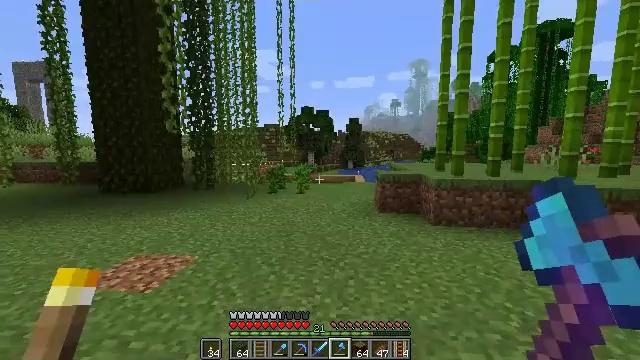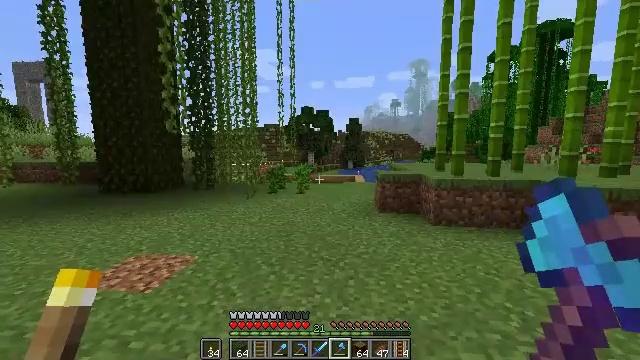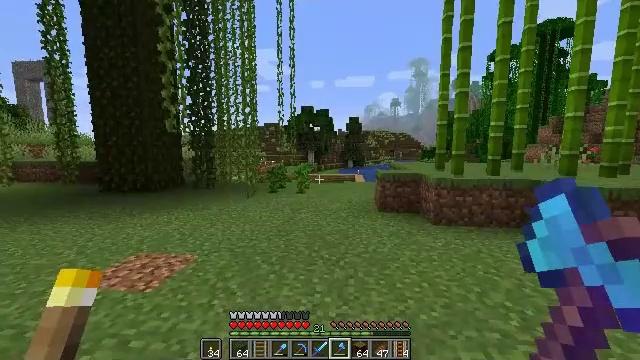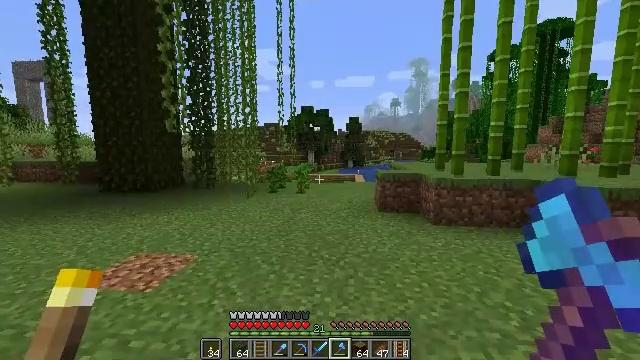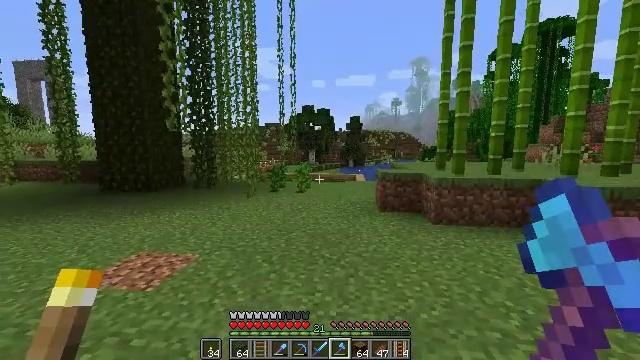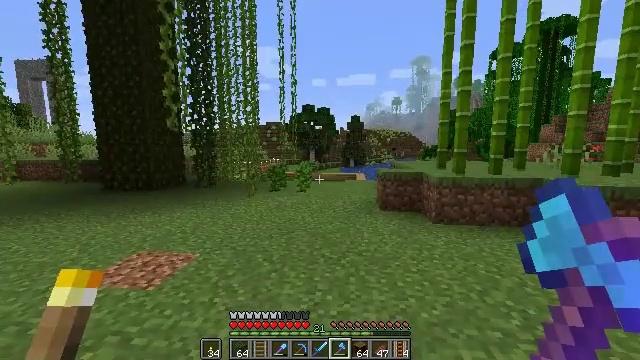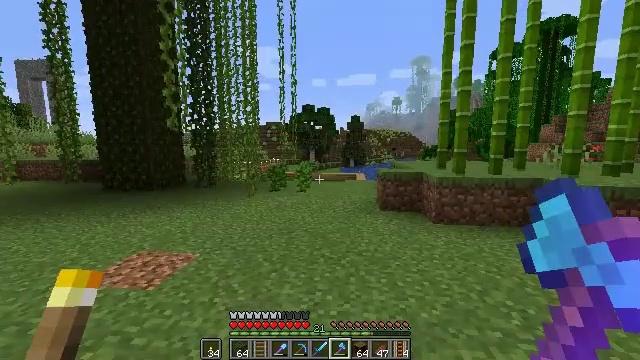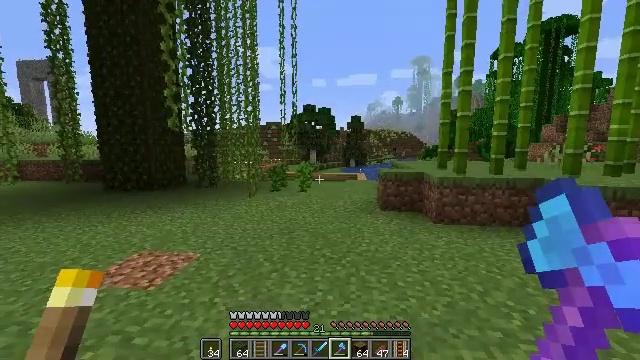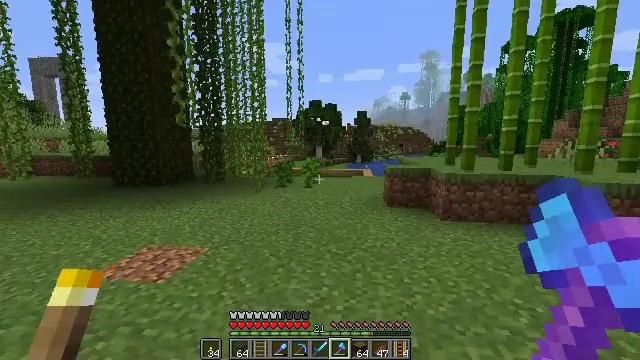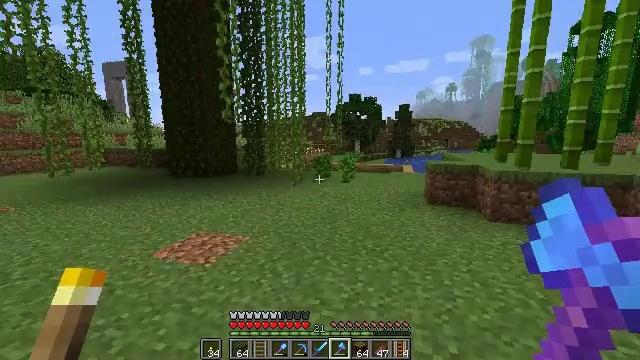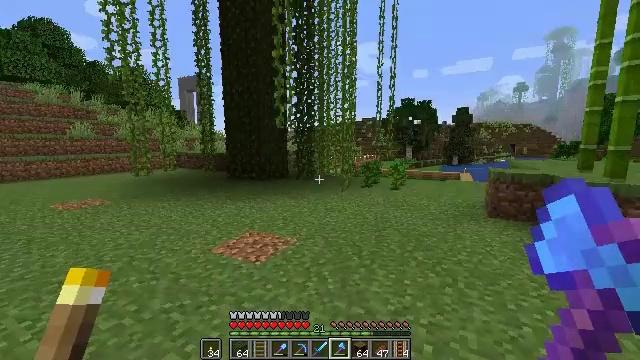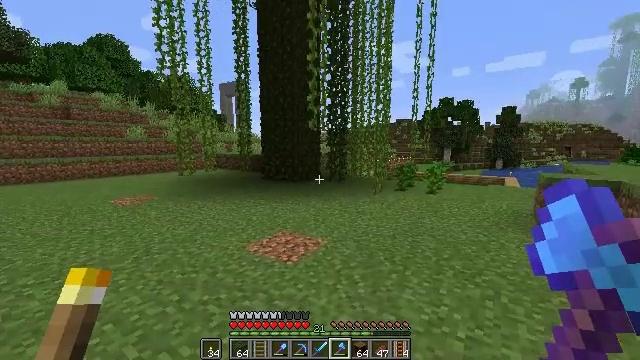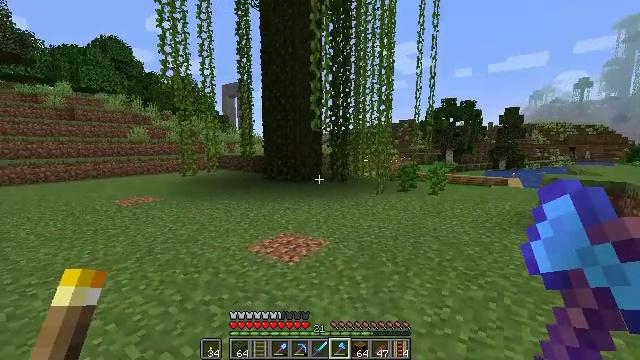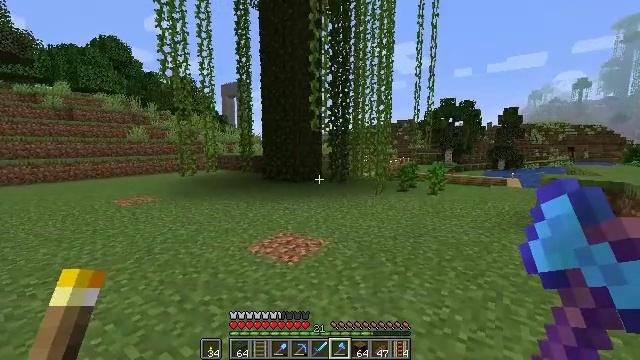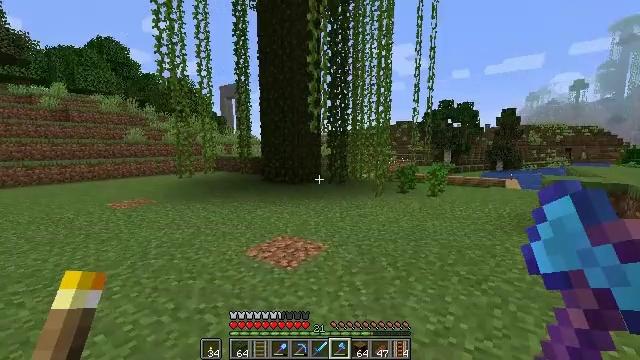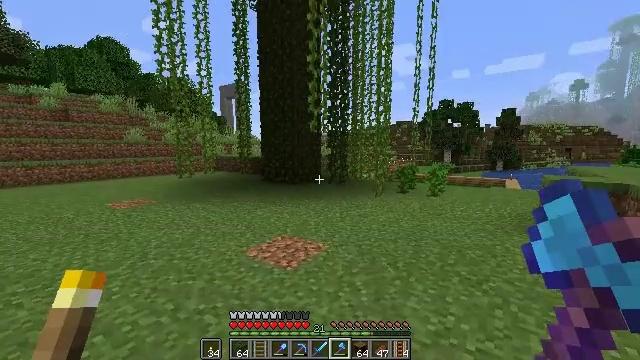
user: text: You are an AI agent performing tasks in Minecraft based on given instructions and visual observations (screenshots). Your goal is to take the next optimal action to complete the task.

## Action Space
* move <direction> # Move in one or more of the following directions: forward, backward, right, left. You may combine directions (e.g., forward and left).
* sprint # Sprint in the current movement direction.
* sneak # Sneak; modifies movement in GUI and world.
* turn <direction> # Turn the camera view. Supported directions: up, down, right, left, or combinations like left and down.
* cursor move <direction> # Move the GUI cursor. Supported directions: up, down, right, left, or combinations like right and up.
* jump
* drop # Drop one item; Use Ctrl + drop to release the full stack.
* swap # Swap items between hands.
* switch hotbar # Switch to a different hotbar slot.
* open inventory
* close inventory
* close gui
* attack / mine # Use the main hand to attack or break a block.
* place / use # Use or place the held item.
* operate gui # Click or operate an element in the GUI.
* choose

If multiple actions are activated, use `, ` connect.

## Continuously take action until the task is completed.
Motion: motion action
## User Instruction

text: Gather the jungle sapling with your hand.
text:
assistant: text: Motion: no_op
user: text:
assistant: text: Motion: no_op
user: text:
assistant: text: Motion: no_op
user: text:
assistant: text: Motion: no_op
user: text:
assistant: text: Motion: no_op
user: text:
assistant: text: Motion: no_op
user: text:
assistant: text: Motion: no_op
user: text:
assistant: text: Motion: turn left
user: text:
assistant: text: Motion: turn left and down
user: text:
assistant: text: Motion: turn left and up
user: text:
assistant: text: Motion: turn left
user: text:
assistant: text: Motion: no_op
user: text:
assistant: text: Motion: no_op
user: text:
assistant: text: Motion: move forward
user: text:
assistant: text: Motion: move forward
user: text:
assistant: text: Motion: move forward
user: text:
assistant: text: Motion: move forward, turn right
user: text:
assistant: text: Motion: move forward, turn right
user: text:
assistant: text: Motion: move forward, turn right
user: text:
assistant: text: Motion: move forward
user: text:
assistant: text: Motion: move forward
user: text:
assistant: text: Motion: move forward
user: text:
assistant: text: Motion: move forward
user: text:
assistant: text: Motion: move forward
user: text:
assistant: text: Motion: move forward, turn down
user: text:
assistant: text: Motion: move forward, turn down
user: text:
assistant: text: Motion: move forward, turn right and down
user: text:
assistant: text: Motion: move forward
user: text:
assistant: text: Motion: move forward
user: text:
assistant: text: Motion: move forward